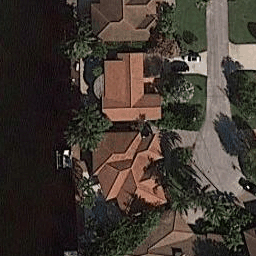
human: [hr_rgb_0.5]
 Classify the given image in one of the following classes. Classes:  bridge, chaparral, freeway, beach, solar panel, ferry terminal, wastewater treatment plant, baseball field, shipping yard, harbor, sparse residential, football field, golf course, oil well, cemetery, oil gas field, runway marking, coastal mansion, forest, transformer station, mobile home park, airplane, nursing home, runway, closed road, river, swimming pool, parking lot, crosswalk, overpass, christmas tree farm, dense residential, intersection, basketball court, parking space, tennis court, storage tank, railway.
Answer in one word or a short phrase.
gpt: coastal mansion